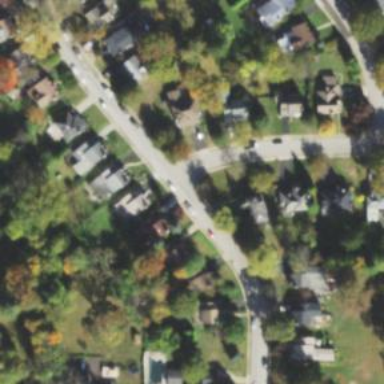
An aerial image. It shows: Residential road.